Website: lowes
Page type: receipt
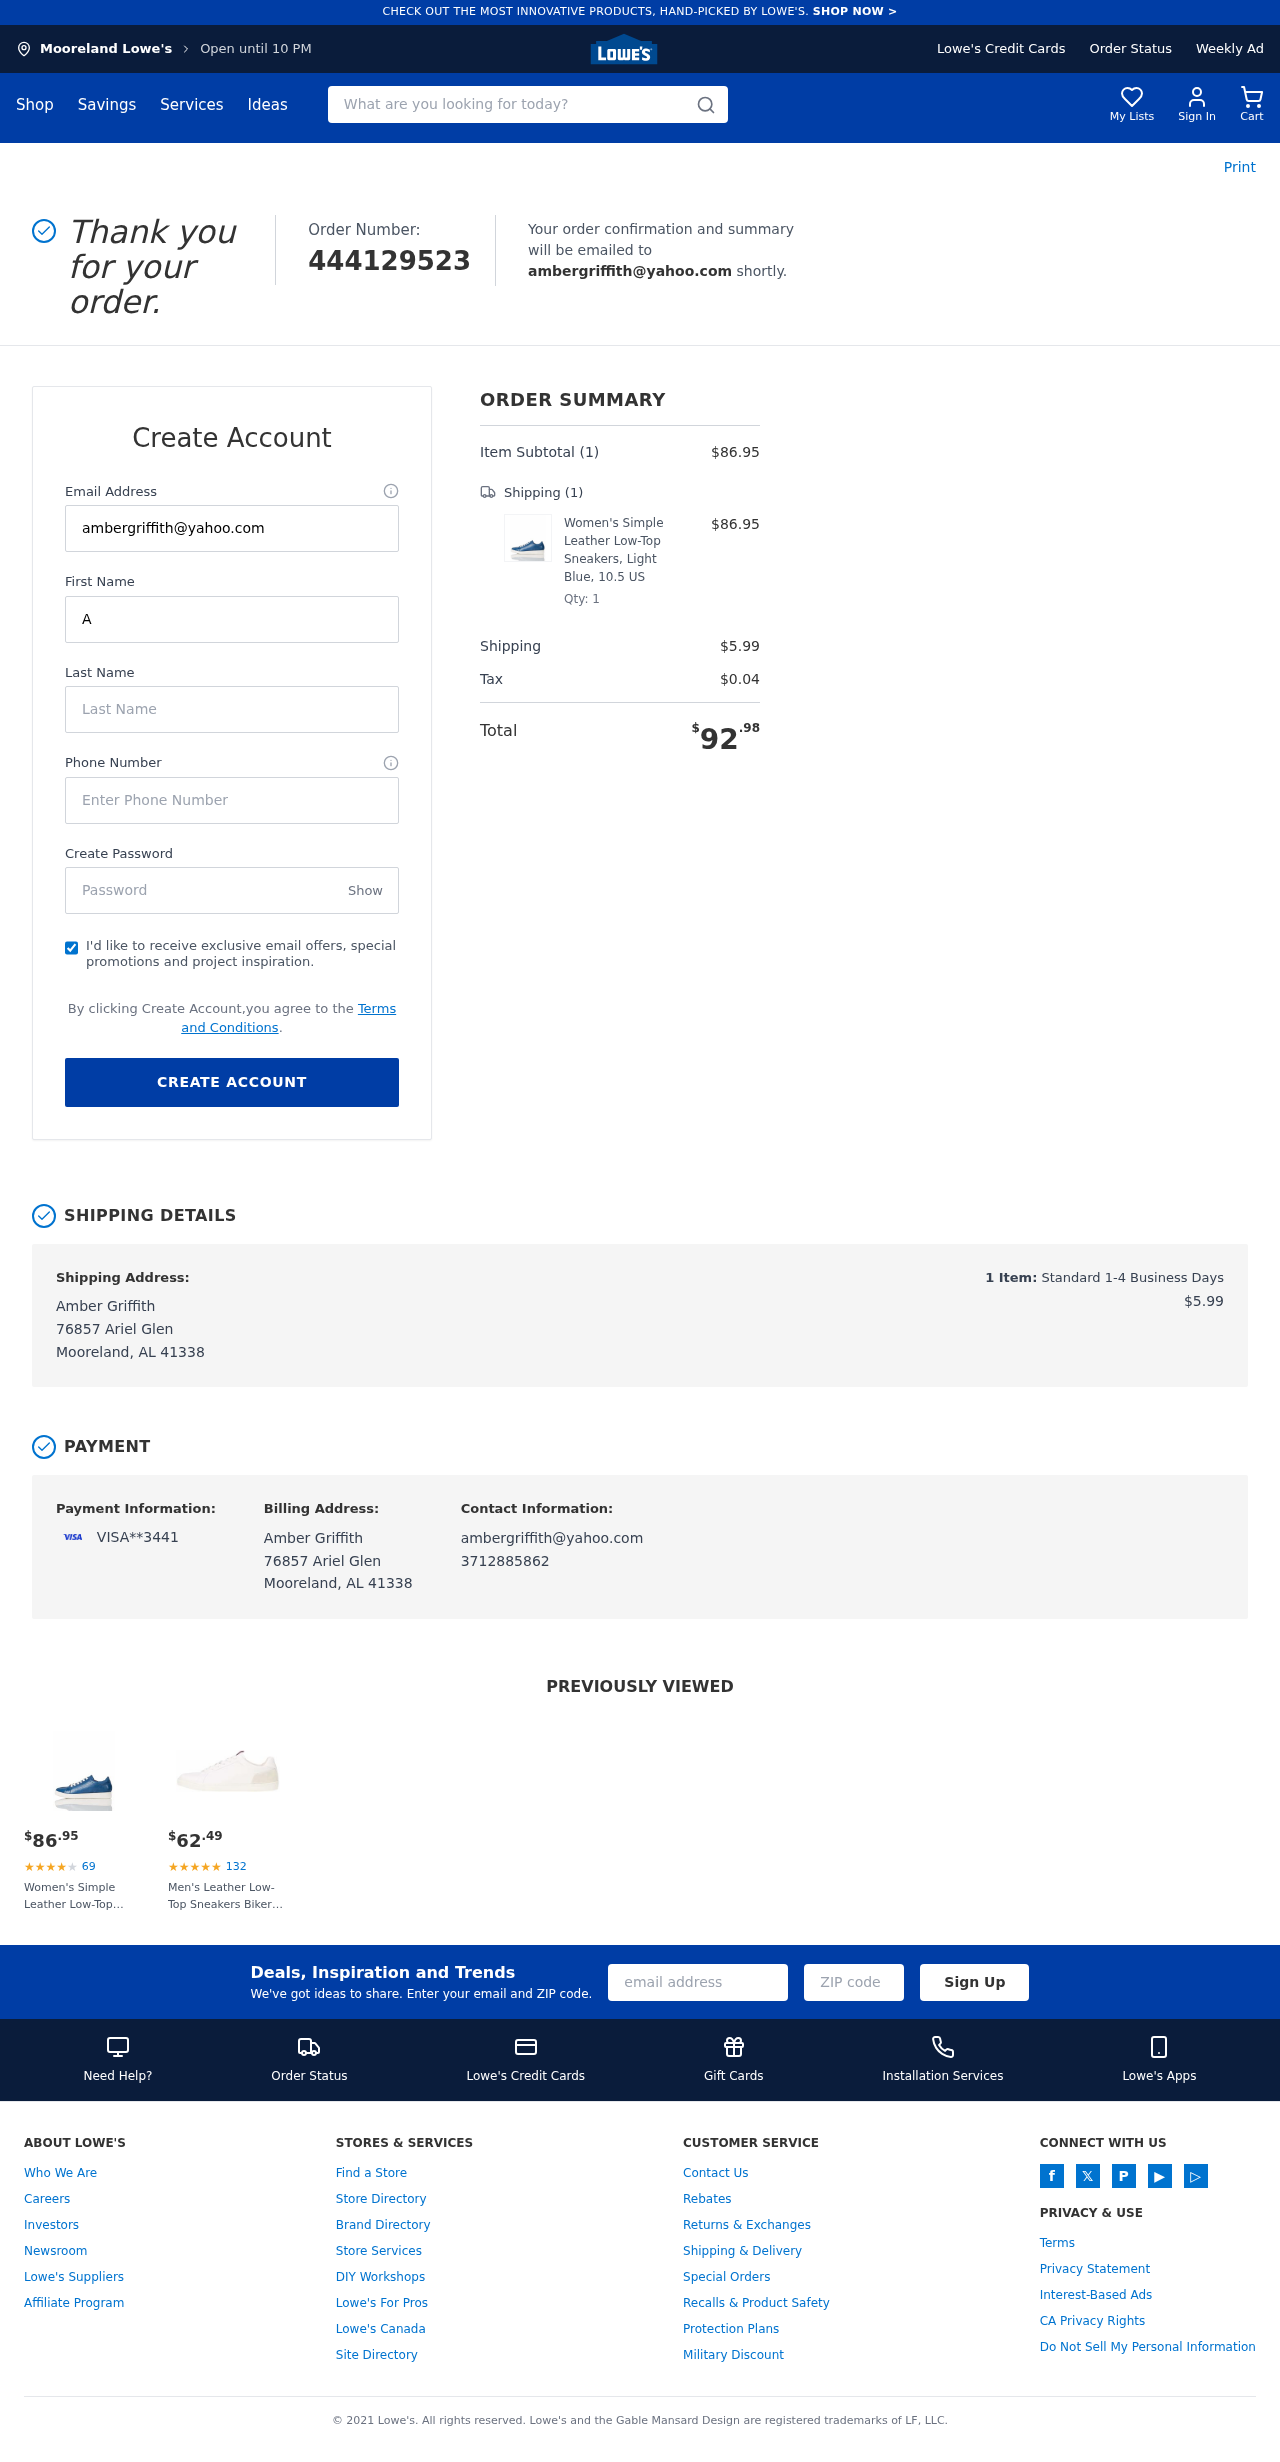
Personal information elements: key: PII_CARD_LAST4
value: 3441
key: PII_CARD_TYPE
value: VISA
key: PII_CITY
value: Mooreland
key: PII_EMAIL
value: ambergriffith@yahoo.com
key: PII_FULLNAME
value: Amber Griffith
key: PII_PHONE
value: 3712885862
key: PII_STREET
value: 76857 Ariel Glen
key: PII_FIRSTNAME
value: Amber
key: PII_LASTNAME
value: Griffith
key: PII_CITY_STATE_ZIP
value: Mooreland, AL 41338
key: PII_FULLNAME2
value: Amber Griffith
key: PII_FULLNAME3
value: Amber Griffith
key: PII_FIRSTNAME2
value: Amber
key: PII_FIRSTNAME3
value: Amber
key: PII_LASTNAME2
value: Griffith
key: PII_LASTNAME3
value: Griffith
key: PII_FIRSTNAME_DERIVED
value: Amber
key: PII_LASTNAME_DERIVED
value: Griffith
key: PII_FULLNAME_DERIVED
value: Amber Griffith
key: PII_NAME_FULL_DERIVED
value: Amber Griffith
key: PII_POSTCODE
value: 41338
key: PII_STATE_ABBR
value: AL
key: PII_POSTCODE_FULL
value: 41338
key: PII_CITY_STATE
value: Mooreland, AL
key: PII_POSTCODE_NUMERIC
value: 41338
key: PII_EMAIL2
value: ambergriffith@yahoo.com
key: PII_EMAIL3
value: ambergriffith@yahoo.com
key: PII_PHONE_LINE
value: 5862
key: PII_PHONE_SUFFIX
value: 5862
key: PII_PHONE2
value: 3712885862
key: PII_PHONE3
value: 3712885862
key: PII_PHONE_NUMERIC
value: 3712885862
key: PII_PHONE_LINE_NUMERIC
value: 5862
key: PII_PHONE_SUFFIX_NUMERIC
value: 5862
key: PII_PHONE2_NUMERIC
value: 3712885862
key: PII_PHONE3_NUMERIC
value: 3712885862
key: PII_PHONE_DIGITS
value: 3712885862
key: PII_PHONE_LAST4
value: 5862
Product elements: key: PRODUCT1_NAME
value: Women's Simple Leather Low-Top Sneakers, Light Blue, 10.5 US
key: PRODUCT1_PRICE
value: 86.95
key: PRODUCT1_QUANTITY
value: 1
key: PRODUCT2_NAME
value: Men's Leather Low-Top Sneakers Biker Boots, White White, Women 2
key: PRODUCT2_NUM_RATINGS
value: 132
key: PRODUCT2_PRICE
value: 62.49
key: PRODUCT1_PRICE2
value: $86.95
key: PRODUCT1_RATING2
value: ★
★
★
★
★
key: PRODUCT1_NUM_RATINGS2
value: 69
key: PRODUCT1_NAME2
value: Women's Simple Leather Low-Top Sneakers, Light Blue, 10.5 US
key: PRODUCT2_RATING
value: ★
★
★
★
★
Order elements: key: ORDER_ID
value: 444129523
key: ORDER_NUM_ITEMS
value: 1
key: ORDER_SUBTOTAL
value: $86.95
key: ORDER_NUM_ITEMS2
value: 1
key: ORDER_SHIPPING_COST
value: $5.99
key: ORDER_TAX
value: $0.04
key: ORDER_TOTAL
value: $92.98
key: ORDER_NUM_ITEMS3
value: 1
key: ORDER_SHIPPING_COST2
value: $5.99
Search elements: key: HEADER_SEARCH
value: What are you looking for today?